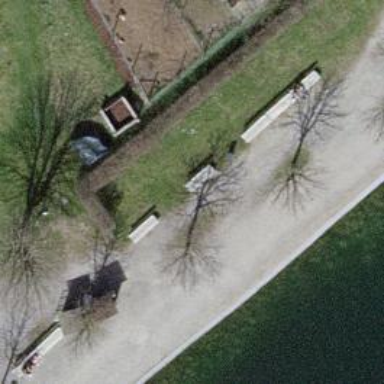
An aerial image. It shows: Bench.